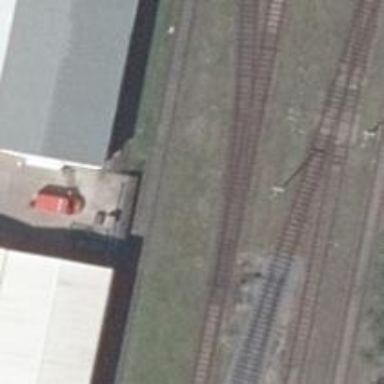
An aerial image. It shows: Railway yard in service.